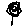
Label: flower